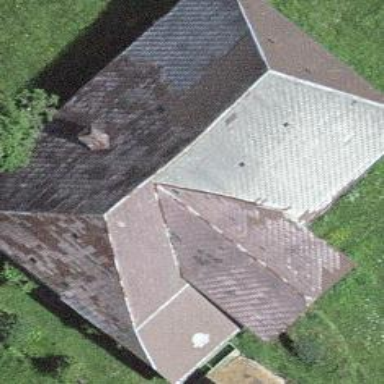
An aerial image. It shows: Farm building.